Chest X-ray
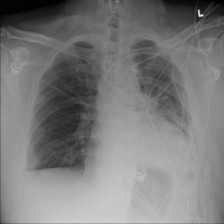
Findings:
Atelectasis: positive
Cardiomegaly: negative
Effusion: negative
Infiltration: negative
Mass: negative
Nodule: negative
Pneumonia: negative
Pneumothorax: negative
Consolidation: negative
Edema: negative
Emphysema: negative
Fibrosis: negative
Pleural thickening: negative
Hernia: negative